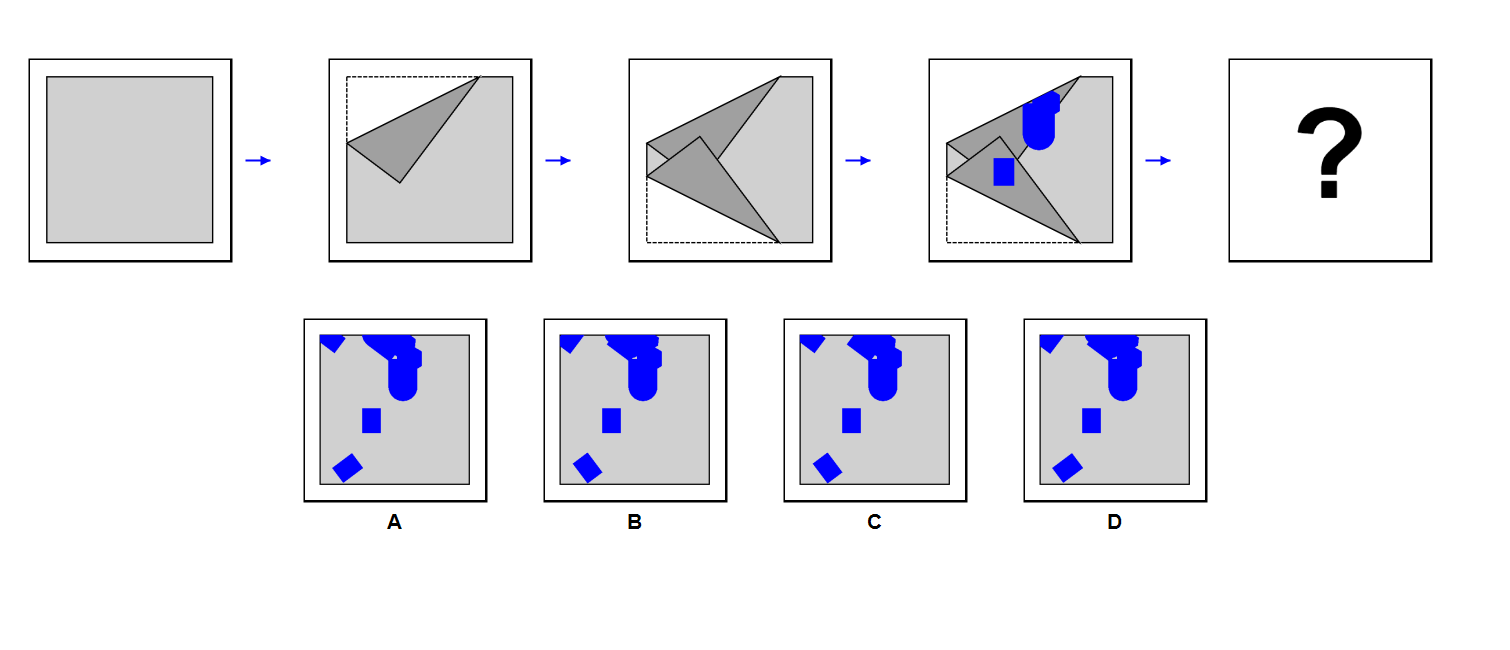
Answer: A